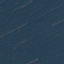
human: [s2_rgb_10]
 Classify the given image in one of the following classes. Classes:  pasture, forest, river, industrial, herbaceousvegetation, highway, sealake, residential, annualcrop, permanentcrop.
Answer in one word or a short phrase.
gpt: Forest